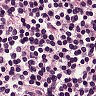
Metastatic tissue present: no